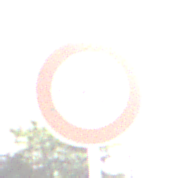
Verkehrszeichen: VerbotFahrzeugeAllerArt
Umgebung: Outdoor, Urban
Tageszeit: MorningAfternoon
Wetter: PartlyCloudy
Licht: Natural
Jahreszeit: NotSpecified
Kontrast: HighContrast